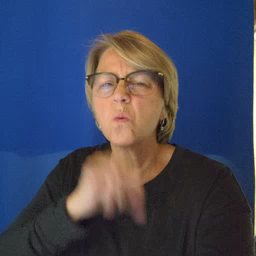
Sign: old